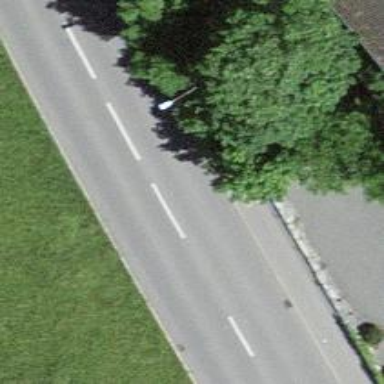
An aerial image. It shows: Tertiary road with asphalt surface and cycle track on the right.